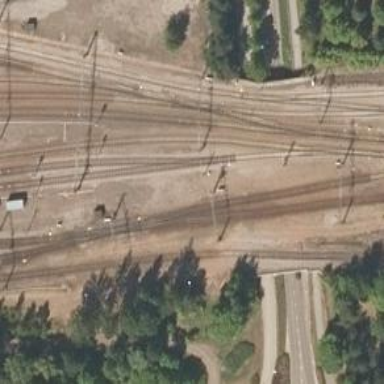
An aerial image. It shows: Railway signal.